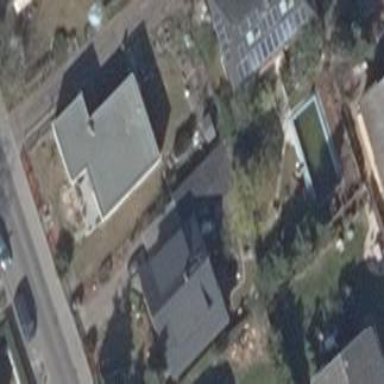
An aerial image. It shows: Detached building with gabled roof made of roof tiles. The building is white with black roof.